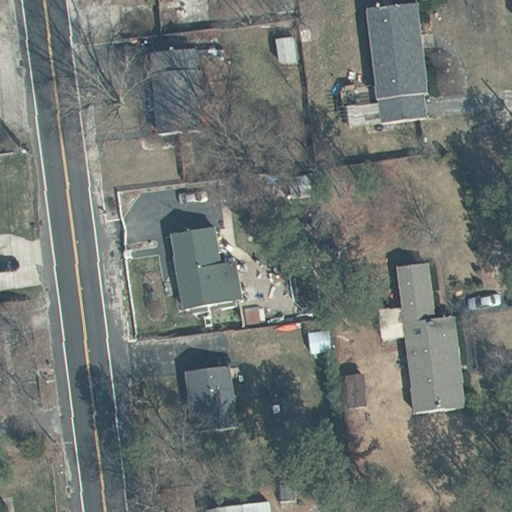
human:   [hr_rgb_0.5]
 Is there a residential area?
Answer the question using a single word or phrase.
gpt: yes

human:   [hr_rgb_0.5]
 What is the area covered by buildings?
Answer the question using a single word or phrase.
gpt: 1096m2

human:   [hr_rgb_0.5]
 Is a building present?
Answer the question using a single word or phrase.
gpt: yes

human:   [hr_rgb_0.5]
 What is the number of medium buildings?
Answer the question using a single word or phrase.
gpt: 5

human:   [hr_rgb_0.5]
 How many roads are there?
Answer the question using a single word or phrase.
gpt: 1

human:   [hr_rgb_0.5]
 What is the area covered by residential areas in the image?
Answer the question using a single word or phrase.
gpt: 10656m2

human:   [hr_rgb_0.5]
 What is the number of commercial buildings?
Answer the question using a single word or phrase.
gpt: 0

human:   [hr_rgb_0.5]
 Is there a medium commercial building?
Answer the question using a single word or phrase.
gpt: no

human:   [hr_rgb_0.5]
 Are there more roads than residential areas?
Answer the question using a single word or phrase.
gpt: no

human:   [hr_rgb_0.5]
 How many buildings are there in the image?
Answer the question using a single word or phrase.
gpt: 6

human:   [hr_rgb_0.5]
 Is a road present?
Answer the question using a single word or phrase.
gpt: yes

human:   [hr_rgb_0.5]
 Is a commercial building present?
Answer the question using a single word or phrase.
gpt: no

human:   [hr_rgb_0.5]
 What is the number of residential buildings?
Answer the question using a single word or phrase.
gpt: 6

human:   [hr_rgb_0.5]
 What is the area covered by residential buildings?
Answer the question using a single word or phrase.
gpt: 1096m2

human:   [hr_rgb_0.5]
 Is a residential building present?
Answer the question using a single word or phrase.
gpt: yes

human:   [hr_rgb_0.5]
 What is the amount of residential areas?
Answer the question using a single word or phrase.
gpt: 1

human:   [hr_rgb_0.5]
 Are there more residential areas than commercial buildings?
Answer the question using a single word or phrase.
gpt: yes

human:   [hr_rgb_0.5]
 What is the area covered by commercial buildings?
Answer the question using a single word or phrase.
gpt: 0m2

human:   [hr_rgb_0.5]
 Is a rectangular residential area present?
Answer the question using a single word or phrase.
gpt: yes

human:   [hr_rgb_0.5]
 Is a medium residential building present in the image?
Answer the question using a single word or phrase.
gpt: yes

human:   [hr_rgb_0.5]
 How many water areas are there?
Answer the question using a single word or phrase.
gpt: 0

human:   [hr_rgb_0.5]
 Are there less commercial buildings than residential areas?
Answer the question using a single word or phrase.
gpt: yes

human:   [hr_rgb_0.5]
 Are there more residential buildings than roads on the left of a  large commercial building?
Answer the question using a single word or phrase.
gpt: yes

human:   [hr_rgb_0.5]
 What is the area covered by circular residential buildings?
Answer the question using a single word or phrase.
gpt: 0m2

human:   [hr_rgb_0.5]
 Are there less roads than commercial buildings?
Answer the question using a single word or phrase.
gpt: no

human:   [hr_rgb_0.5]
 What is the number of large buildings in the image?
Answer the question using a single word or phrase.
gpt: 0

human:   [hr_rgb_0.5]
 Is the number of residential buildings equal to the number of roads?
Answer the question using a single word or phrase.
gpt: no

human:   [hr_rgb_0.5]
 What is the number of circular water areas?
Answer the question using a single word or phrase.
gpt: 0

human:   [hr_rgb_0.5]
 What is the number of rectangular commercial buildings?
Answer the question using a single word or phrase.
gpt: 0

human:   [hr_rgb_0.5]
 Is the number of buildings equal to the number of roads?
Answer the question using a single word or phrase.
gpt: no

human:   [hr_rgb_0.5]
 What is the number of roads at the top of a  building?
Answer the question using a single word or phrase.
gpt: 0

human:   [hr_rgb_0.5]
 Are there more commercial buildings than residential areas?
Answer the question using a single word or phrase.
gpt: no

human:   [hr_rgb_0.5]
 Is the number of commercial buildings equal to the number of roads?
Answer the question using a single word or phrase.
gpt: no

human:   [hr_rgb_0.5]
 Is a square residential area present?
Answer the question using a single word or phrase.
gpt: no

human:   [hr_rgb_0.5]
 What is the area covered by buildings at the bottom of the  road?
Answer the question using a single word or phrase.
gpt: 478m2

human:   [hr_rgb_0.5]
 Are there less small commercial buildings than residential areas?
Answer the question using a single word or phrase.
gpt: yes

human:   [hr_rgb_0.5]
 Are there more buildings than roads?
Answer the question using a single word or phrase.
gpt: yes

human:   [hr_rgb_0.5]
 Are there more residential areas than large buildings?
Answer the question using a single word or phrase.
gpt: yes

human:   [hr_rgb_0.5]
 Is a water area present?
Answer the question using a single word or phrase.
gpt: no

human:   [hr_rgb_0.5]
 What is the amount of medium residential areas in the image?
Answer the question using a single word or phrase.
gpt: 0

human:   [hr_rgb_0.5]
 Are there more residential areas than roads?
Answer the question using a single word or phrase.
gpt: no

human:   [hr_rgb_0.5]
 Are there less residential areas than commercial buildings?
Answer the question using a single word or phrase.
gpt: no

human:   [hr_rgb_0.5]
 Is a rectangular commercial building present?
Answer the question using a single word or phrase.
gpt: no

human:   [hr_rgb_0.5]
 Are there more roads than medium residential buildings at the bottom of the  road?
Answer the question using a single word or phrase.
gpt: no

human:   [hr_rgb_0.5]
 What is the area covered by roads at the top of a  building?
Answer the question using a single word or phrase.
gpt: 0m2

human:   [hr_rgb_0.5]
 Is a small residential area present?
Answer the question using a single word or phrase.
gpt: no

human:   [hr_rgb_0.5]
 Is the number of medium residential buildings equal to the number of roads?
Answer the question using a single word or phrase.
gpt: no

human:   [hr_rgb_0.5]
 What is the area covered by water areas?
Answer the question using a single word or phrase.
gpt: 0m2

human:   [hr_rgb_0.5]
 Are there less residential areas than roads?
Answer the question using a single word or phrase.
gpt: no

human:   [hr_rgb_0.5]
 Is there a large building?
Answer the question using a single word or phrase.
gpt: no

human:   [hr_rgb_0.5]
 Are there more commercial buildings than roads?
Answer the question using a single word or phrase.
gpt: no

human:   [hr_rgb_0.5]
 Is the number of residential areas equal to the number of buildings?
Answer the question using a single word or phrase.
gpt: no

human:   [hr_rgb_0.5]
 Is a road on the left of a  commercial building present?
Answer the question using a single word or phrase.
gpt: no

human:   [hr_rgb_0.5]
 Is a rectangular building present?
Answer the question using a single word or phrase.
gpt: yes

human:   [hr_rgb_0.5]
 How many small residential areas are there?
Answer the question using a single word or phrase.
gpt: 0

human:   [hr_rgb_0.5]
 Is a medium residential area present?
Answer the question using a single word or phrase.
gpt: no

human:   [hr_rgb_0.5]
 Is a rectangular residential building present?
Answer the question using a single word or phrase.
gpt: yes

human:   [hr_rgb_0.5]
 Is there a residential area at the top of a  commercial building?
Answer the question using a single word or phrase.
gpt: no

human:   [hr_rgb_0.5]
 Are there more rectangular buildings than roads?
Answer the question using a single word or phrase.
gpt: yes

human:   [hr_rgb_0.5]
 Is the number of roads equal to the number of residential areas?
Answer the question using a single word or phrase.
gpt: yes

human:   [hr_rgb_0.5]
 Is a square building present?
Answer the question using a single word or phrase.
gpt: no

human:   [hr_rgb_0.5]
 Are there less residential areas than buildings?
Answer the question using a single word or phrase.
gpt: yes

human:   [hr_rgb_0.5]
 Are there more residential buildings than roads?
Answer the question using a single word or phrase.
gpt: yes

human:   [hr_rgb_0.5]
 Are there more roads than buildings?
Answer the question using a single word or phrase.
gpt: no